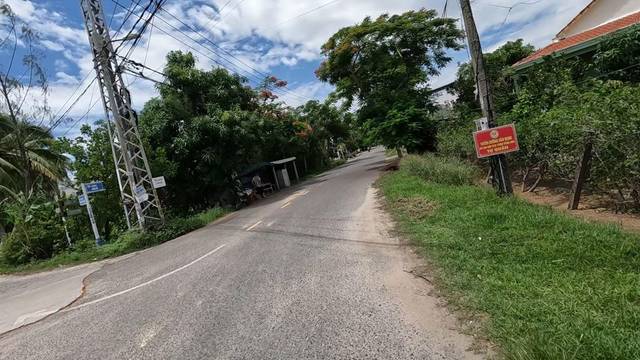
Region: Vietnam
Coordinates: 15.889, 108.363